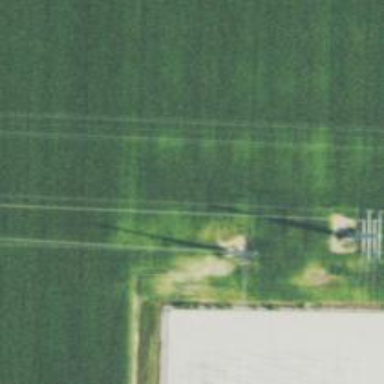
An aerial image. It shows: Power tower.